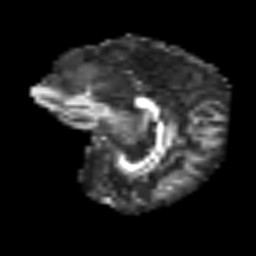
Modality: FA
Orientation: sagittal
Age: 54
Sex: female
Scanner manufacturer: siemens
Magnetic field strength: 3 T
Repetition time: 3.2 s
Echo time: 0.081 s